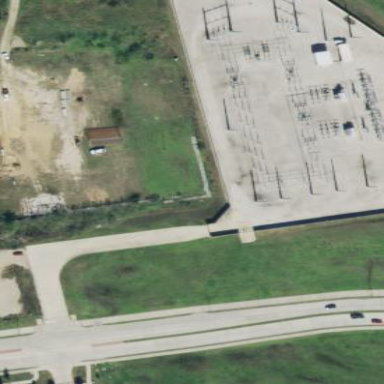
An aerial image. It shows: Distribution power substation surrounded by wall.